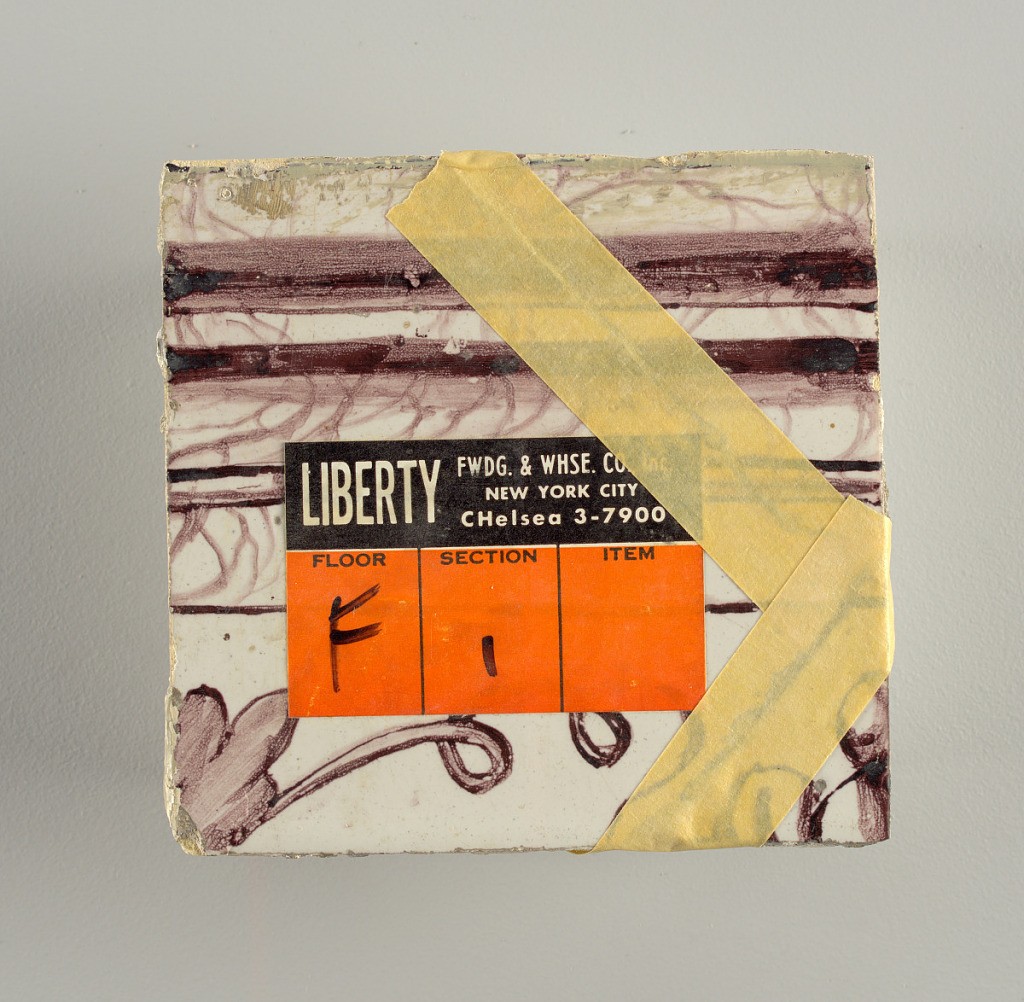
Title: Wall facing
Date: ca. 1725
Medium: tin-glazed earthenware, underglaze
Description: Running design for a frieze or a dado, composed of scrolls of foliage and strapwork, and four repeating motifs--a seated woman in a small upright oval medallion, a putto seated on a rocailled base, and strapwork in axial pattern.  The various panels, A to F, show various repeats of the same design, all being five tiles high and a varying number of tiles wide.